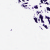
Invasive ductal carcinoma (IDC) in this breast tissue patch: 0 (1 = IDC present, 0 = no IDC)